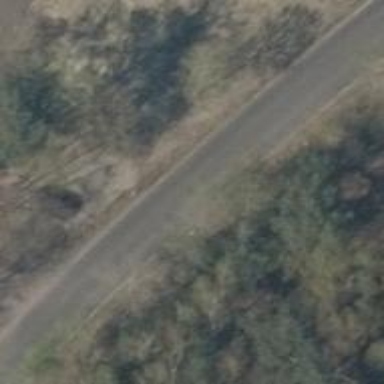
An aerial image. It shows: Tertiary road with asphalt surface.